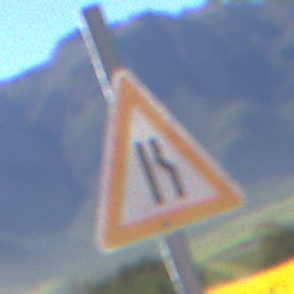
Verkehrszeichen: EinseitigVerengteFahrbahnRechts
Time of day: MorningAfternoon
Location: Outdoor (RoadRail)
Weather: Clear
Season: NotSpecified
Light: Natural